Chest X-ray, PA view. Patient: 74 years old, sex M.
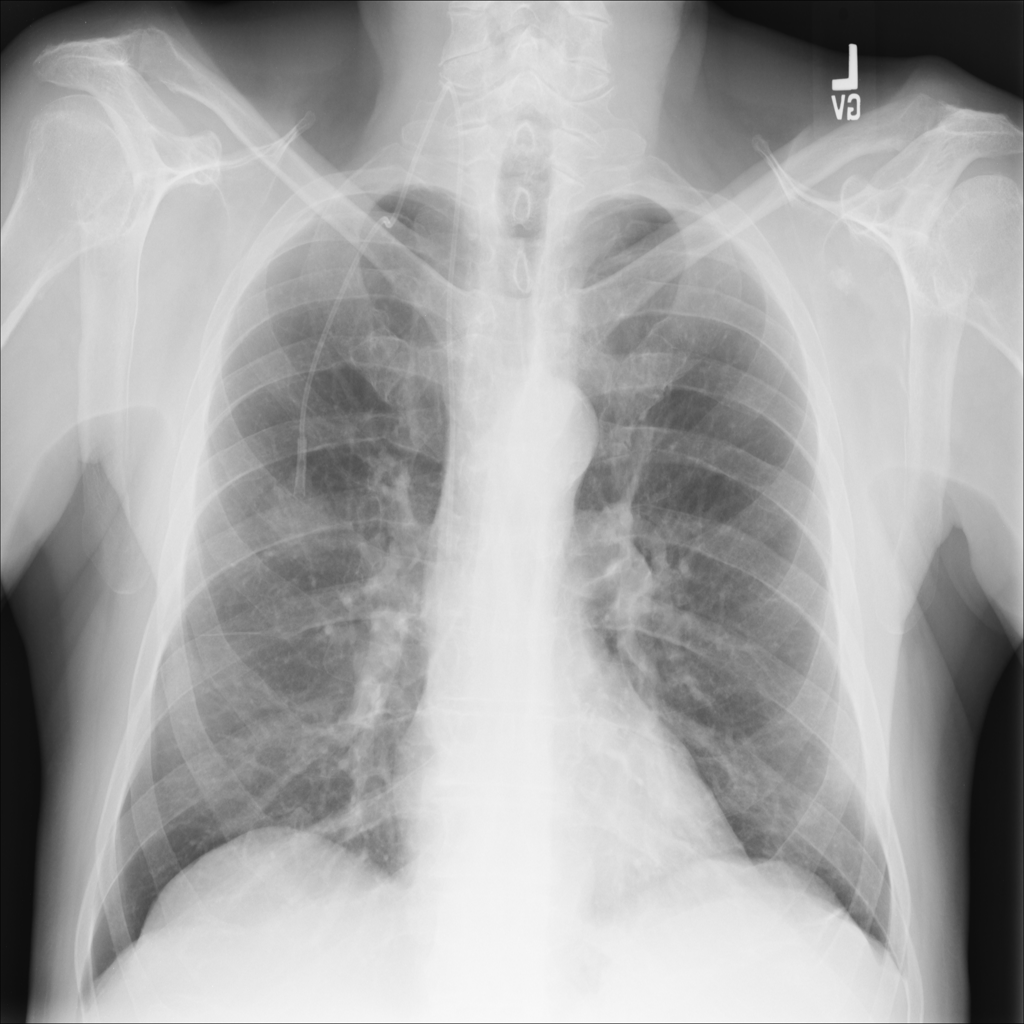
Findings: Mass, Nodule